Field crop: maize
Growth stage: 2
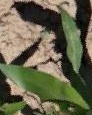
Species: maize